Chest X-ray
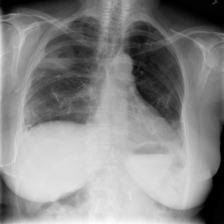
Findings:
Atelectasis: negative
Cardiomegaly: negative
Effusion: negative
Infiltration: negative
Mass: negative
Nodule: negative
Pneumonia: negative
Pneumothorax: positive
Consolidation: negative
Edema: negative
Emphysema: negative
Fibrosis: negative
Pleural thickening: negative
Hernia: negative